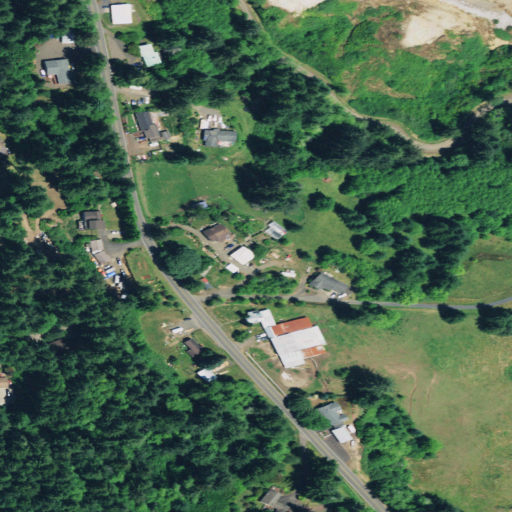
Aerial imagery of ridge(s) in Oregon named Sunny Ridge containing evergreen forest, pasture, open development, mixed forest, low intensity development, shrub, medium intensity development, barren land, grassland, and high intensity development